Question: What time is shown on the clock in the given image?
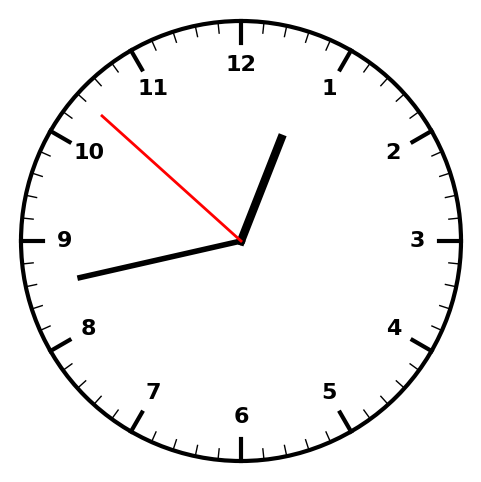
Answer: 12:42:52